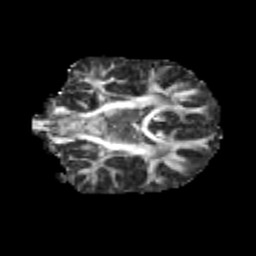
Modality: FA
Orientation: coronal
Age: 11
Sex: male
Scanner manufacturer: siemens
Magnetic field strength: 3 T
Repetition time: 3.8 s
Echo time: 0.07 s